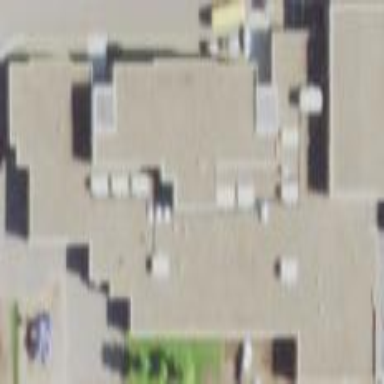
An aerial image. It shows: School building with school amenities.